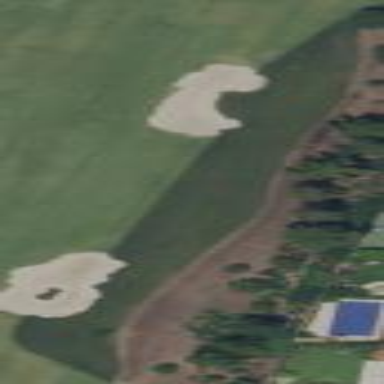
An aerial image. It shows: Rough area in golf course.